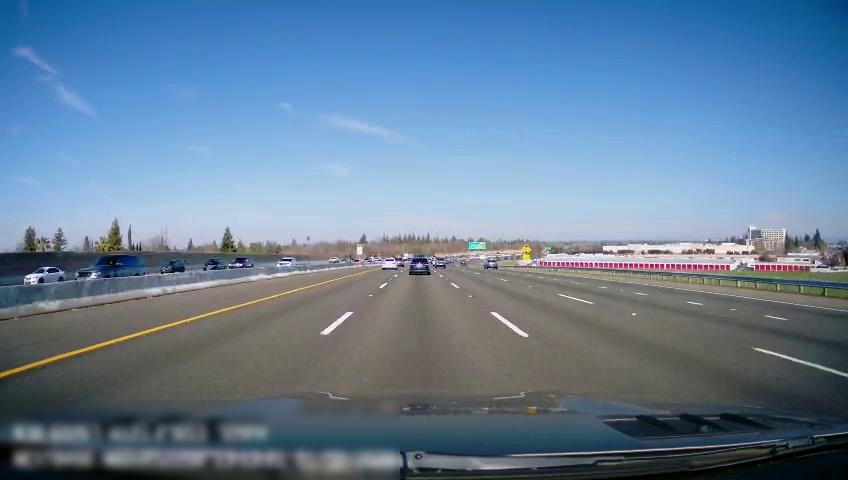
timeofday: Day
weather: Sunny
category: Vehicles | Car
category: Vehicles | SUV
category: Vehicles | SUV
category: Vehicles | SUV
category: Vehicles | Car
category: Vehicles | SUV
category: Drivable Space
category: Vehicles | Car
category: Vehicles | Truck
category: Vehicles | SUV
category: Vehicles | Car
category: Vehicles | Car
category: Lanes | Alternate Lane
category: Lanes | Alternate Lane
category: Lanes | Alternate Lane
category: Lanes | Current Lane
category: Lanes | Current Lane
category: Lanes | Alternate Lane
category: Traffic | Signs
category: Traffic | Signs
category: Traffic | Signs